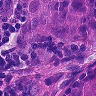
Metastatic tissue present: yes